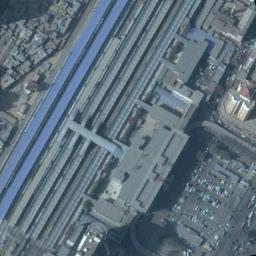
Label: railway_station